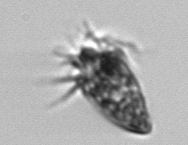
Label: Strombidium_tintinnodes